Question: I am trying to assign an image(Image1) a picture at Run-time.
Since I can't set a property to load from resource. So I need to load at run time.
I have the code
'''
procedure TForm1.FormCreate(Sender: TObject);
var RS:Tresourcestream ;
begin
RS := TResourceStream.Create(HInstance,'Splashscreen_Background', RT_RCDATA);
image1.Picture.Bitmap.LoadFromResourcename(HInstance,'splashscreen_background');
end;
'''
But it just loads the forms with a blank Image. aswell as:
'''
procedure TForm1.FormCreate(Sender: TObject);
BitMap1 : TBitMap;
begin
BitMap1 := TBitMap.Create;
BitMap1.LoadFromResourceName(HInstance,'Live');
image1.Picture.Bitmap.Assign(Bitmap1);
end;
'''
I have no idea if the bottom one would work at all, guess not. Just something I tried.

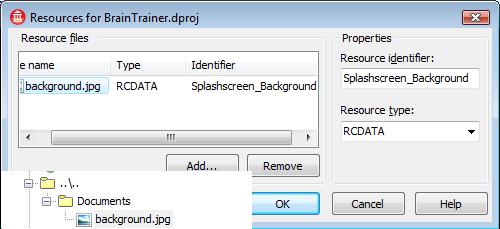
Answer: I just added a resource named 'SampleBitmap' (a bitmap image) to a new VCL project. Then I added a 'TImage' control, and gave it an 'OnClick' handler:
'''
procedure TForm1.Image1Click(Sender: TObject);
begin
Image1.Picture.Bitmap.LoadFromResourceName(HInstance, 'SampleBitmap');
end;
'''
It works perfectly.
The problem is most likely that you are using a JPG image, and not a Bitmap. You cannot load a JPG image into a 'TBitmap'. So, what to do? Well, add 'JPEG' to your 'uses' clause, and do
'''
procedure TForm5.Image1Click(Sender: TObject);
var
RS: TResourceStream;
JPGImage: TJPEGImage;
begin
JPGImage := TJPEGImage.Create;
try
RS := TResourceStream.Create(hInstance, 'JpgImage', RT_RCDATA);
try
JPGImage.LoadFromStream(RS);
Image1.Picture.Graphic := JPGImage;
finally
RS.Free;
end;
finally
JPGImage.Free;
end;
end;
'''